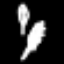
Label: leaf